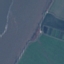
Land use / land cover class: River